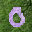
Label: 0